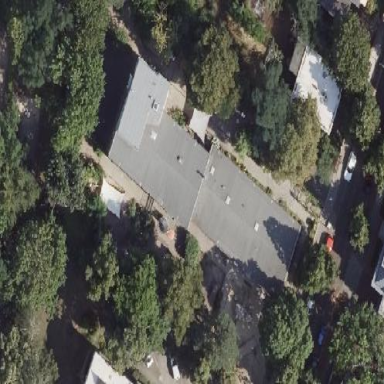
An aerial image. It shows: Kindergarten building.